Question: I'm trying to develop a cross platform application.
Currently I have set up following solutions, with their platform specified template:
- - - -
The Windows, Xbox and WindowsPhone uses the GameBase as reference, but I want to separate different code for each platform used in the GameBase library as the example below:
It does not work, and I can see that in the Configuration Manager, that GameBase's platform is Any CPU, so I wonder if it has anything to due with the GameBase being a Class Library?
If so how do I fix it, and if possible I would like to keep the #if tags.
Directory setup | Windows Solution Game.cs | Solution Explorer

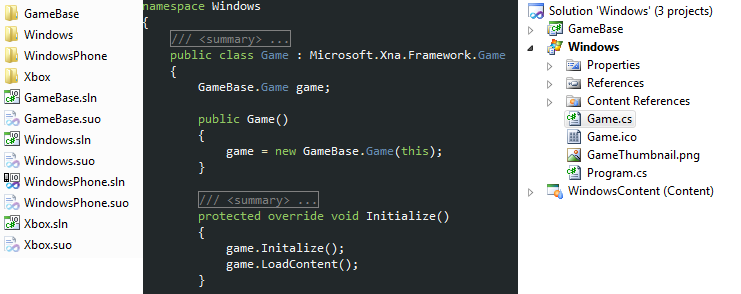
Answer: You have to create separate Visual Studio projects for the different platforms. You can reuse code across multiple projects by adding the source using . Within a shared source file that is linked to multiple project you can use '#if' etc. to separate platform specific code.

How "It does not work" is not clear from your question but in general you cannot build an assembly (e.g. class library) for Windows and then use it on XBox and Windows Phone.